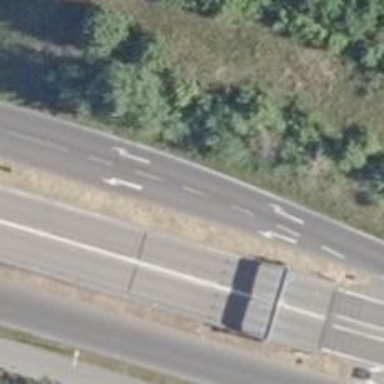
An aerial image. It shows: Trunk link highway.